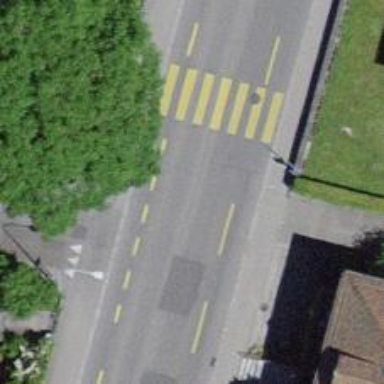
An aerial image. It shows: Secondary road with asphalt surface. It has sidewalks on both sides and designated cycle lane.